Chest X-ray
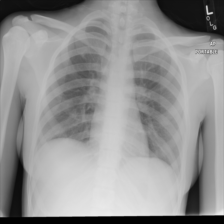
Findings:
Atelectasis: negative
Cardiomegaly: negative
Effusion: negative
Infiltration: negative
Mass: negative
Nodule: negative
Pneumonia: negative
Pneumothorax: negative
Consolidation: negative
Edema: negative
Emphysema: negative
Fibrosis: negative
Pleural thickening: negative
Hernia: negative